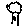
Label: tree